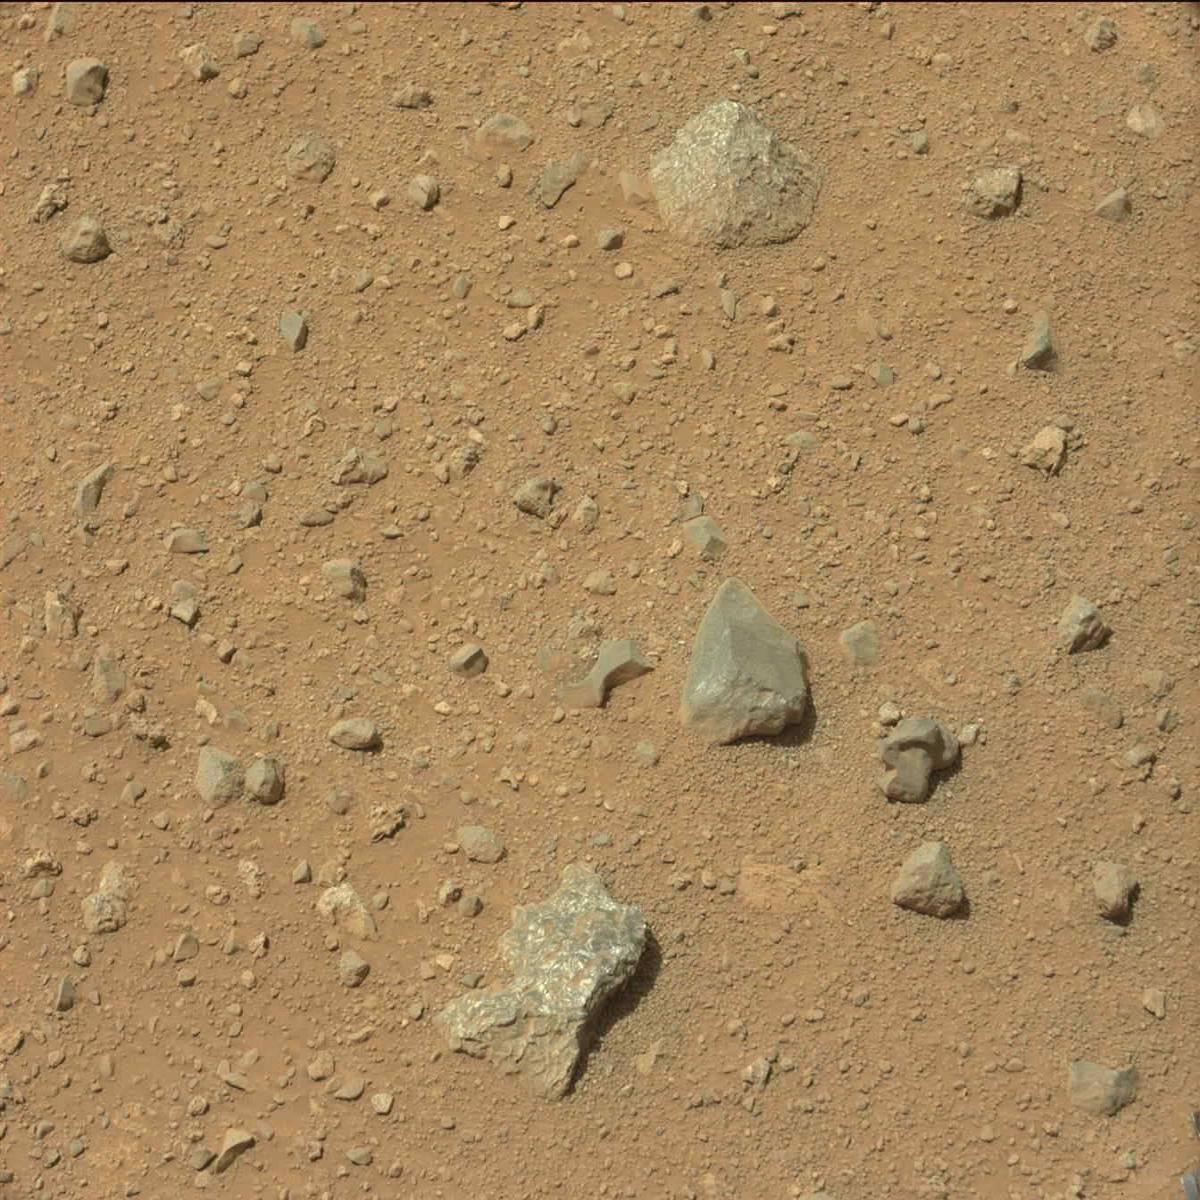
Terrain classes present: Bedrock, Rock, Sand / Soil